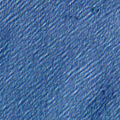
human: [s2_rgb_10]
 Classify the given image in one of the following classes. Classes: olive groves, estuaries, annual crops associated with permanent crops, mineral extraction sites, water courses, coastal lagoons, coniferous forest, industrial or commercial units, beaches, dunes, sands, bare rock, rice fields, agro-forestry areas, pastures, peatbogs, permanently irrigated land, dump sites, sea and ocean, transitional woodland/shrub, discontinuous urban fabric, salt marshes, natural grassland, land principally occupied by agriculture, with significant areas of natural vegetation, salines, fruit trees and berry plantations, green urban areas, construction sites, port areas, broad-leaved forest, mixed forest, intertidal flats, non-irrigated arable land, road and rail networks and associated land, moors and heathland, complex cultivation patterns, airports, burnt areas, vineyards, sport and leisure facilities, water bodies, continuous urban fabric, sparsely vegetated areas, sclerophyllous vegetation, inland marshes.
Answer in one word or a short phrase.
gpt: sea and ocean